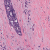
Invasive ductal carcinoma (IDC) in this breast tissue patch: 0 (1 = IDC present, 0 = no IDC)